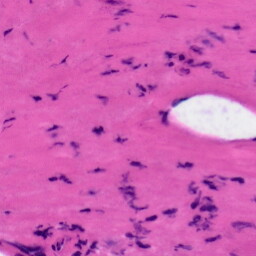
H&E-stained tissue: Tonsil